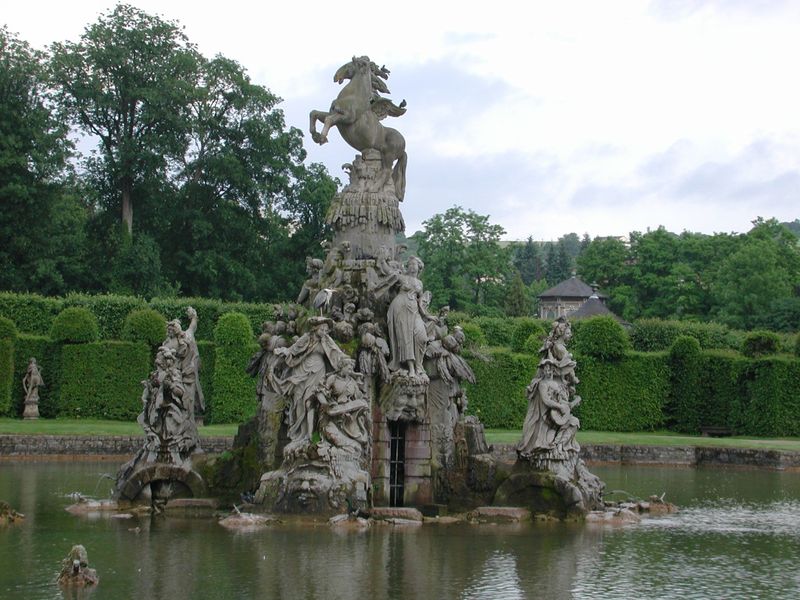
Titel: Pegasus auf dem Parnaß
Künstler: Adam Ferdinand Dietz
Standort: Veitshöchsheim, Hofgarten (EU - D - Bayern)
Schlagwörter: baum, blau, himmel, wasser, wolken, bäume, frauen, see, teich, frau, park, barock, stein, steine, hügel, spiegelung, renaissance, brunnen, pferd, garten, skulptur, springbrunnen, statue, hecke, wasse, tor, foto, tauben, skulpturen, statuen, nymphen, pavillon, buchs, pavillion, allegorien, pegasus, eisengitter, hecken, wasserspiel, nympfen, neptun, französischer garten, satuen, parnassehügel, gartenskulptur, gartwn, veitshöchheim